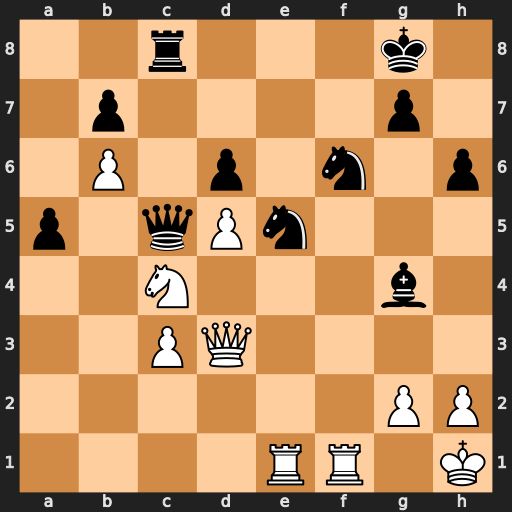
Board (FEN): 2r3k1/1p4p1/1P1p1n1p/p1qPn3/2N3b1/2PQ4/6PP/4RR1K
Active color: w
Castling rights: -
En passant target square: -
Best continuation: Nxe5 dxe5 Rxf6